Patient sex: M
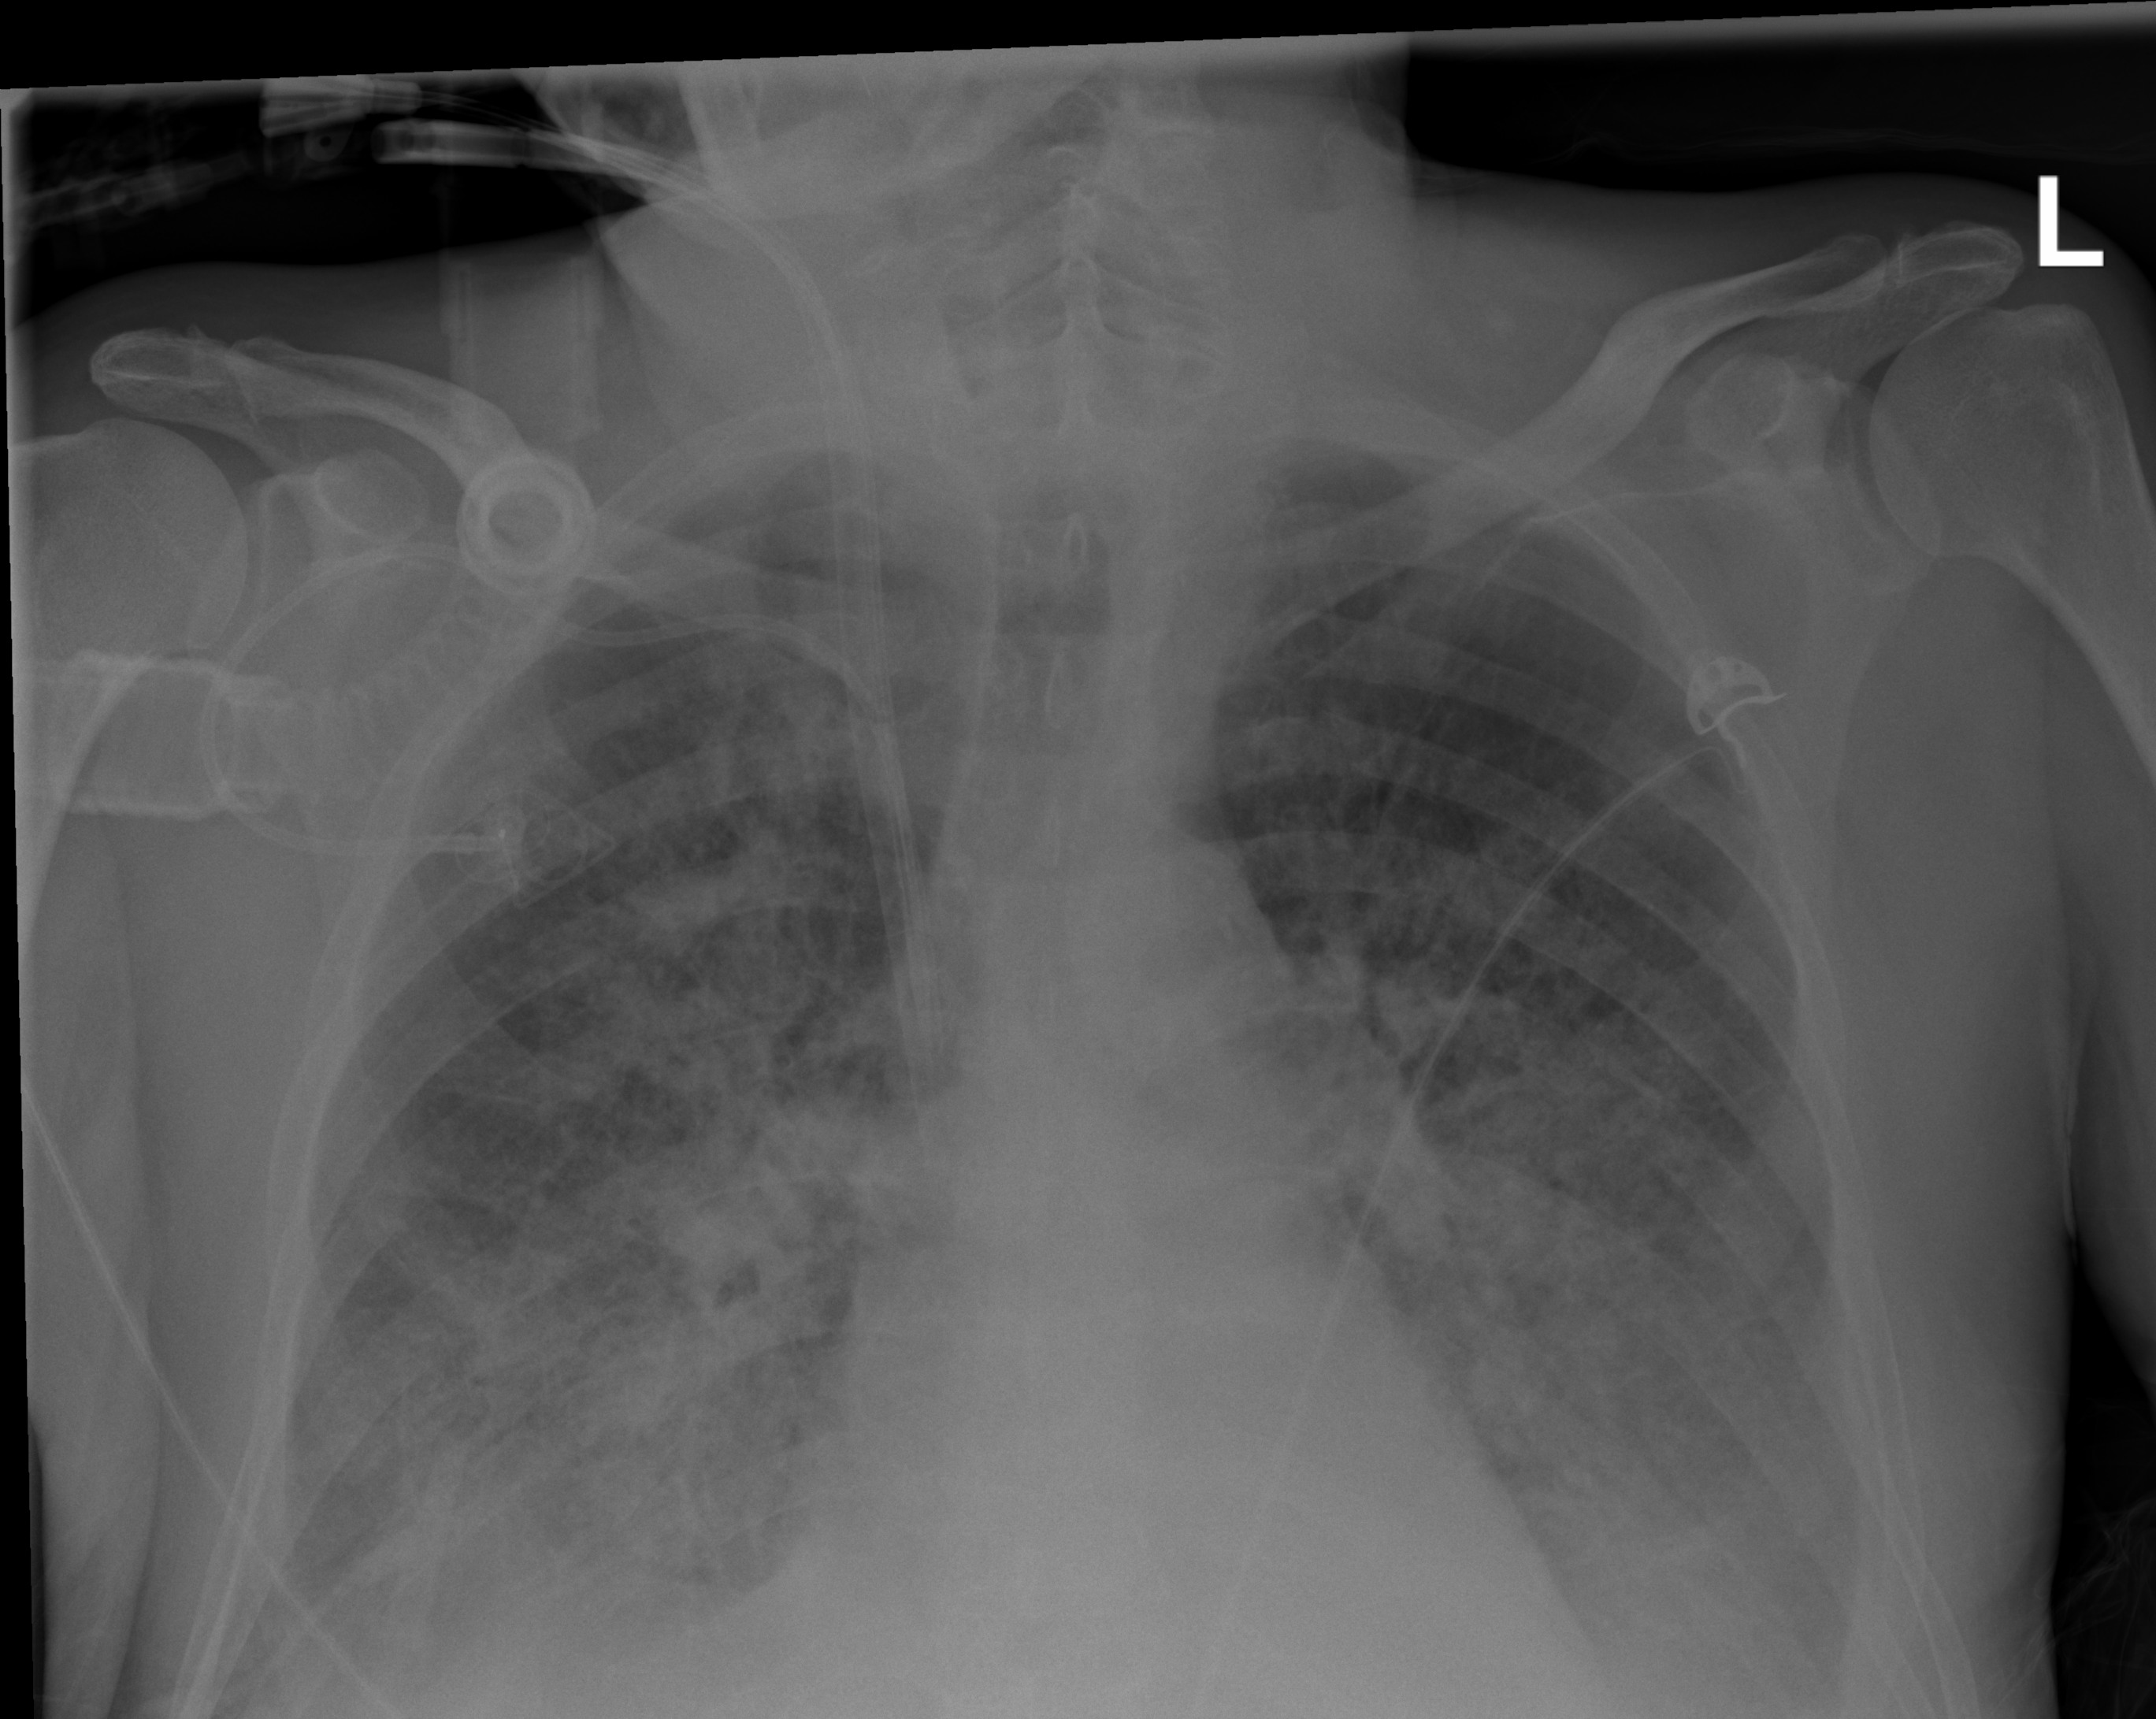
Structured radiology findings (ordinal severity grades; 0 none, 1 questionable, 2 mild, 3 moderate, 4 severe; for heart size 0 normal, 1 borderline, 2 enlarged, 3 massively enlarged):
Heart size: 2
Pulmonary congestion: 3
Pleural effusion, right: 3
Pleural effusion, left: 3
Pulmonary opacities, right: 3
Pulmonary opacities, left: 3
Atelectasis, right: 3
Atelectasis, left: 3